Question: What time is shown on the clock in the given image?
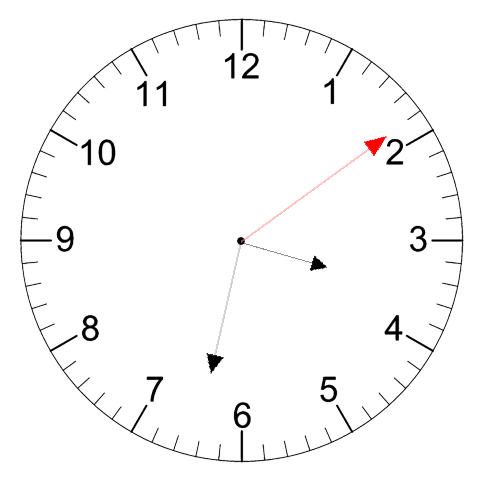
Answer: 03:32:09